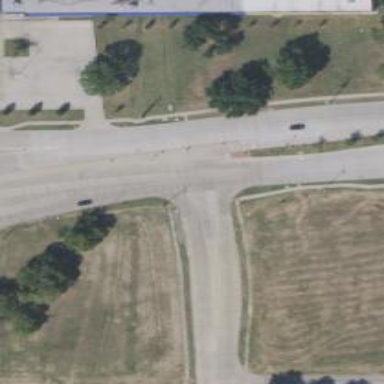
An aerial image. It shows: Secondary link road.